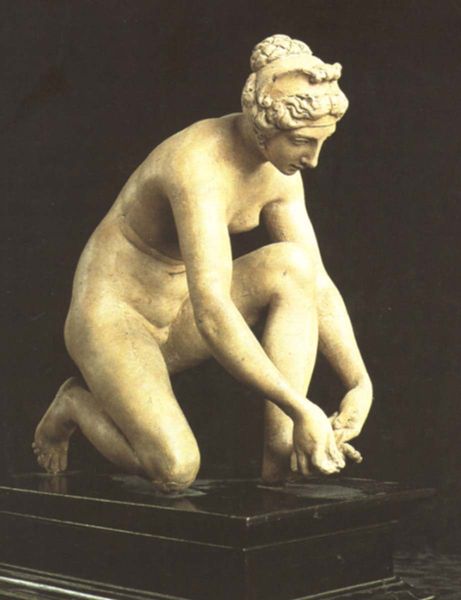
Titel: Die Dornauszieherin
Künstler: Jacquiot Ponce
Institution: Paris, Musée du Louvre
Schlagwörter: nackt, badende, brust, frau, frisur, marmor, hände, haare, locken, schön, skulptur, statue, weiblich, zopf, sport, knie, zehen, entblösst, bad, antike, bücken, hocken, knien, schuh, mythologie, göttin, knieend, römerin, aphrodite, sockek